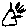
Label: triangle